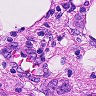
Metastatic tissue present: yes